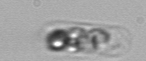
Label: Guinardia_delicatula_TAG_internal_parasite